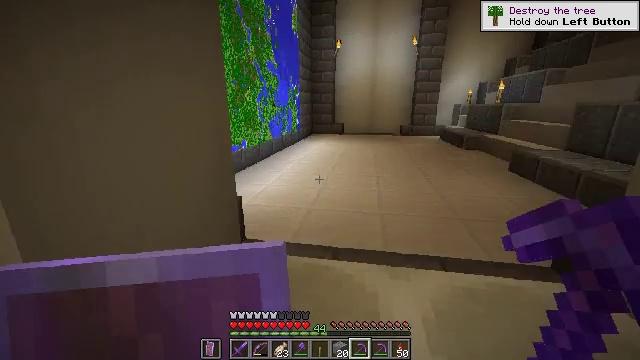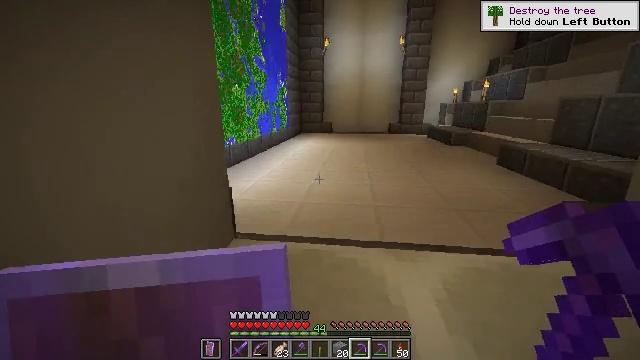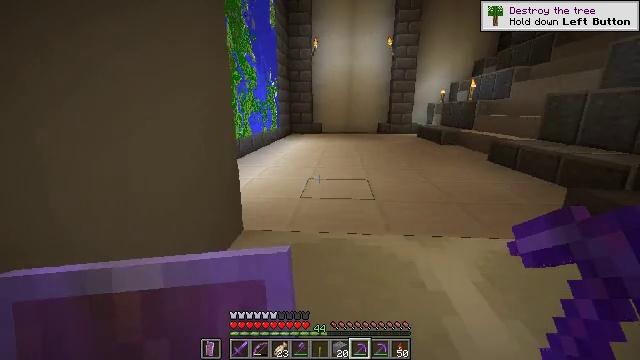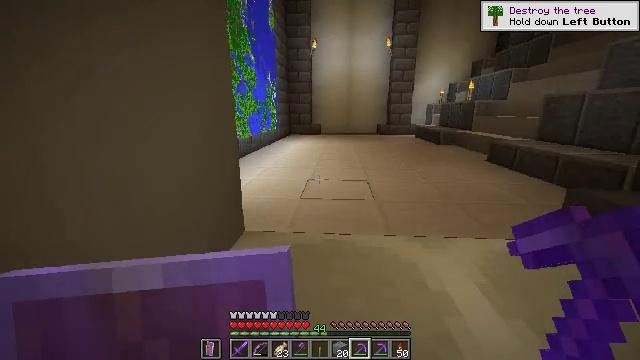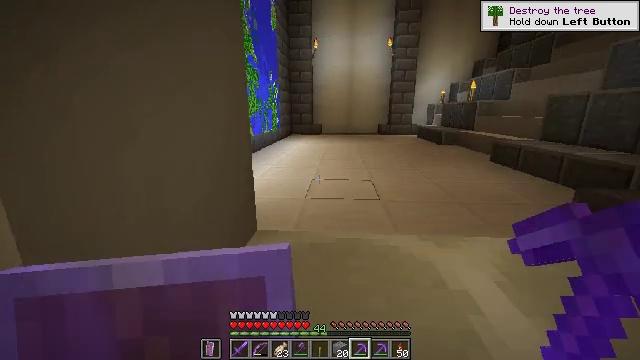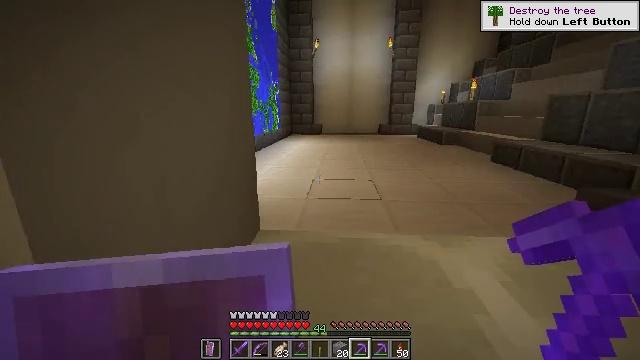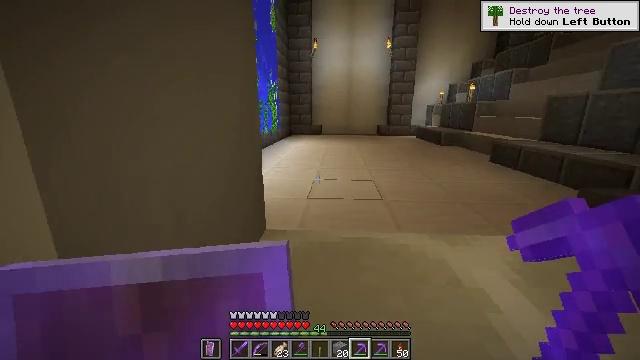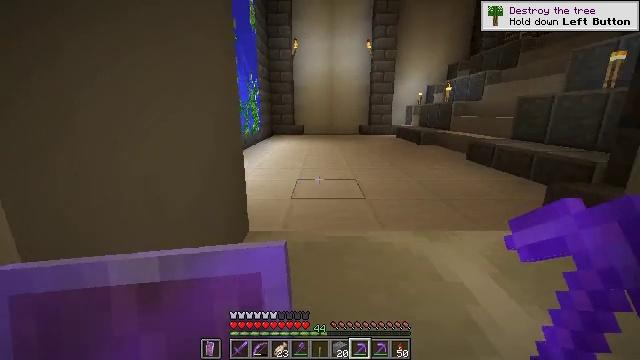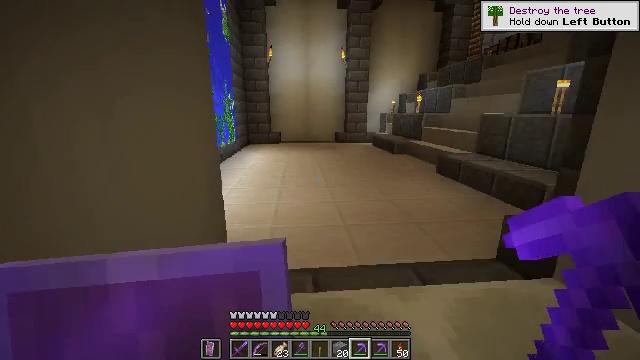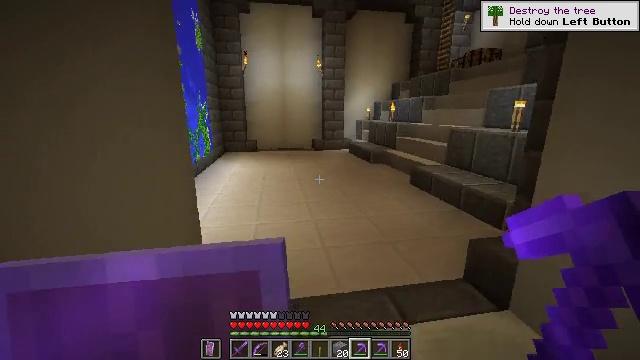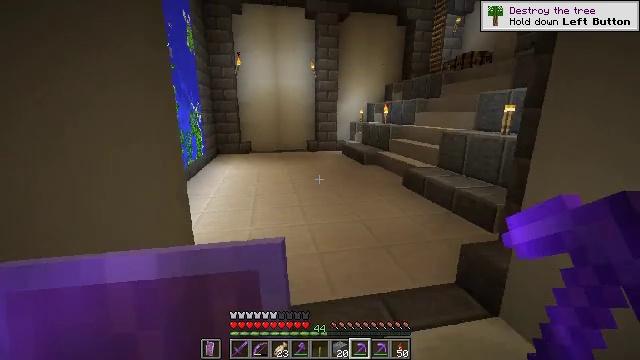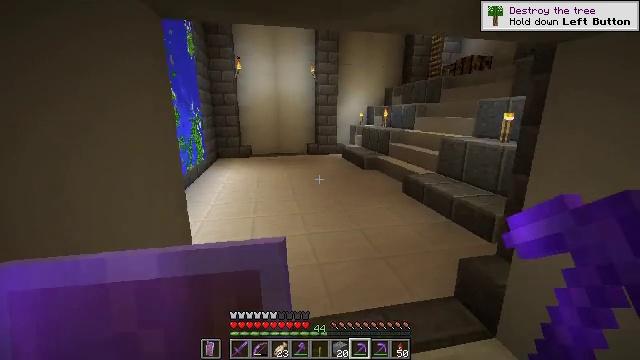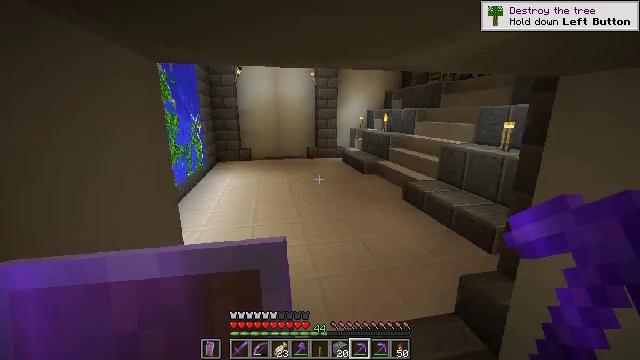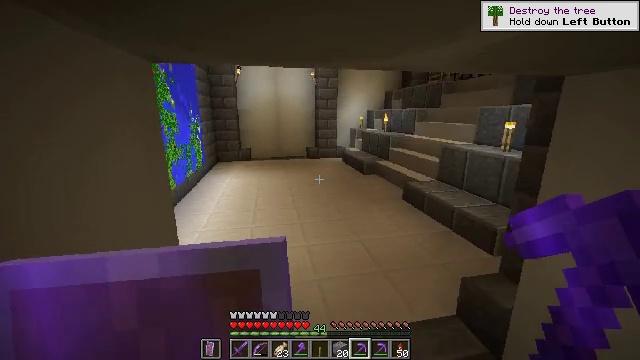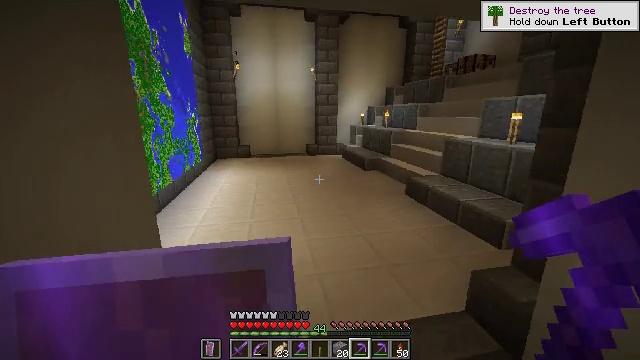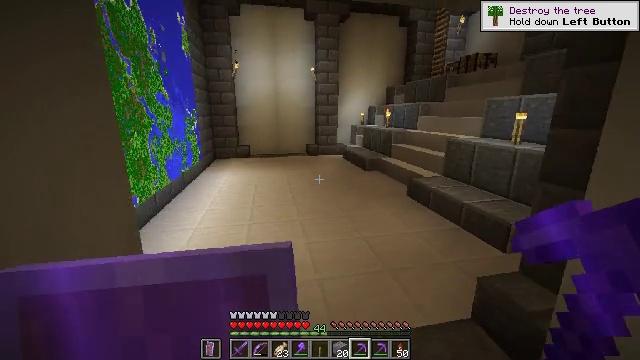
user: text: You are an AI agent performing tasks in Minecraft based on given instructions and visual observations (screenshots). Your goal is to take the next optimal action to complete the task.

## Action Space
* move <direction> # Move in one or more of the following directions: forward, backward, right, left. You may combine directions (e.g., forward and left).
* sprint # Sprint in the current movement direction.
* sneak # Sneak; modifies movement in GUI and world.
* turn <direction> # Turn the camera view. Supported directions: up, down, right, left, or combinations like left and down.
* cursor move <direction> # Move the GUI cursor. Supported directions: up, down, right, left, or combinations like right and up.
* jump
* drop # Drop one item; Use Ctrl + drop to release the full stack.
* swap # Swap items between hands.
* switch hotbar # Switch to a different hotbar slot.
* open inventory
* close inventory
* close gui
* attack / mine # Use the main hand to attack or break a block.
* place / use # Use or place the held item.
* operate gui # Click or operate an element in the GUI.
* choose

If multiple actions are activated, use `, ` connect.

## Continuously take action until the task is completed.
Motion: motion action
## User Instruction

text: craft item air
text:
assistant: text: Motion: move forward, turn right
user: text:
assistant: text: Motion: move forward, turn right
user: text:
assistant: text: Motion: move forward
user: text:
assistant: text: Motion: move forward
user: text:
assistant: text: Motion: move forward
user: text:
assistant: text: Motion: move forward
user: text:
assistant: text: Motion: move forward, turn right
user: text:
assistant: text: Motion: move forward, turn right, jump
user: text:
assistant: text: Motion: move forward, turn right, jump
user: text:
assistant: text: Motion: move forward, turn right, jump
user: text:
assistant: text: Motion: move forward, jump
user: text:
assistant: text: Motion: move forward, jump
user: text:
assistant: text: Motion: move forward, jump
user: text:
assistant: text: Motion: move forward, jump
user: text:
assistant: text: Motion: move forward
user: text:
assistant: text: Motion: move forward
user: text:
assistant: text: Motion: move forward
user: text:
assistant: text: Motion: move forward
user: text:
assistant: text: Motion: move forward
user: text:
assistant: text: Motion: move forward
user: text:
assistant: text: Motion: move forward
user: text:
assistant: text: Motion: move forward, sprint
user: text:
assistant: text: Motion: move forward, sprint
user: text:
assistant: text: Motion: move forward, sprint
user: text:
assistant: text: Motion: move forward, sprint
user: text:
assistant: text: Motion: move forward, sprint
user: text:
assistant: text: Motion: move forward, sprint, turn right
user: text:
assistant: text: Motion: move forward, sprint, turn right
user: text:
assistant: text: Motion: move forward, sprint, turn right
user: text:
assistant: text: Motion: move forward, sprint, turn right